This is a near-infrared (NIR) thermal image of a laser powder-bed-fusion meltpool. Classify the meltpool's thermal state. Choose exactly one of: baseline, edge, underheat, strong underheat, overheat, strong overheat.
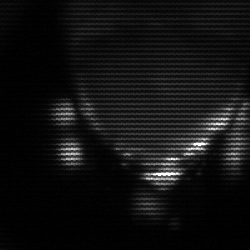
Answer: edge